一年级 · 算术

6 人

5 人

8 人

(1)跳绳的和拍球的一共有多少人?

口०口= (人)

(2)拍球的和打乒乓球的一共有多少人?

口०ロ=" (人)
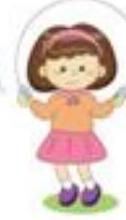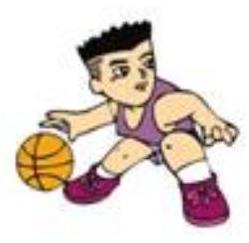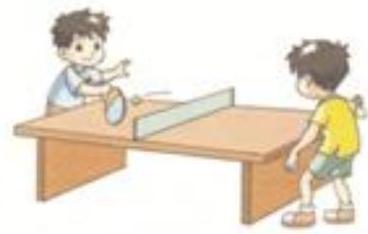
答案: 1) $6+5=11$ (人) $\quad$ (2) $5+8=13$ (人)